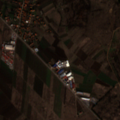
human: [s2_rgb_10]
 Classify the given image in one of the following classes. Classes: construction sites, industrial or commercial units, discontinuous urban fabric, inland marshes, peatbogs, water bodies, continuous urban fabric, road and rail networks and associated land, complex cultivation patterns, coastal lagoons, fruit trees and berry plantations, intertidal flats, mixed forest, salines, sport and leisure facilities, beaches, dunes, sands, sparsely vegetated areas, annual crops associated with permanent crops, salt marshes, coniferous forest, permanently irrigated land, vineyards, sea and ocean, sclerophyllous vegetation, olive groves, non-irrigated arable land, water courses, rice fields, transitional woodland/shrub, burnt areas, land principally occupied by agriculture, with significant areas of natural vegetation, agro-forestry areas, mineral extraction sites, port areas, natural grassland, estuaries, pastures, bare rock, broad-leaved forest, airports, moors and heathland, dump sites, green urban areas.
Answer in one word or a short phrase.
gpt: discontinuous urban fabric, non-irrigated arable land, pastures, complex cultivation patterns, land principally occupied by agriculture, with significant areas of natural vegetation, broad-leaved forest